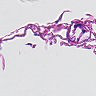
Metastatic tissue present: no